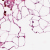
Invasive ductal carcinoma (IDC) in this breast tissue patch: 0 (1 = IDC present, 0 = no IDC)